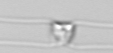
Label: Chaetoceros_similis